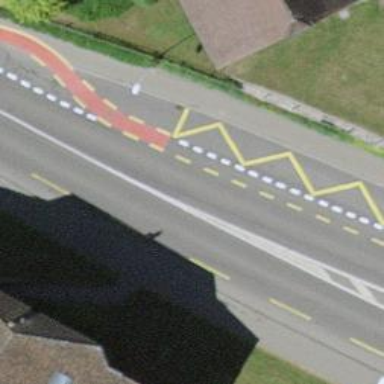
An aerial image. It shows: Bus stop with designated public transport stop position.